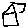
Label: house